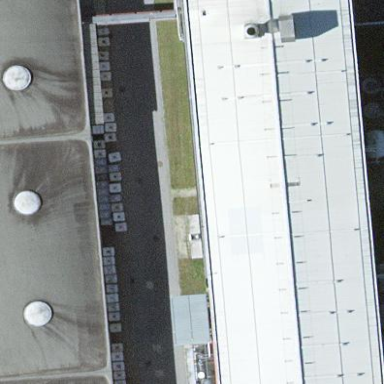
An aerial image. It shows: Industrial building.